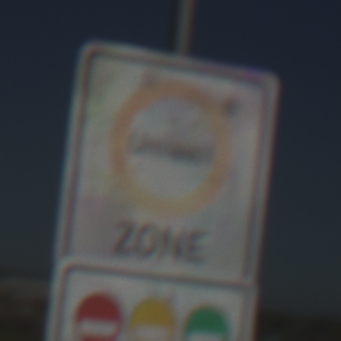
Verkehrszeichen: BeginnUmweltzone
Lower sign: FreistellungVomVerkehrsverbot1
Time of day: MorningAfternoon
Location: Outdoor (RoadRail)
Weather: Clear
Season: NotSpecified
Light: Natural